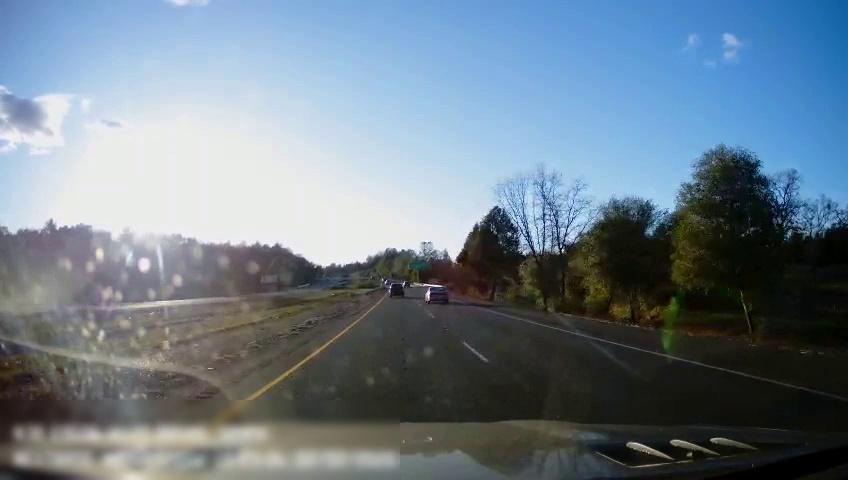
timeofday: Day
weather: Sunny
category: Drivable Space
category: Drivable Space
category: Vehicles | Car
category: Vehicles | Car
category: Lanes | Current Lane
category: Lanes | Current Lane
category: Lanes | Alternate Lane
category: Traffic | Signs